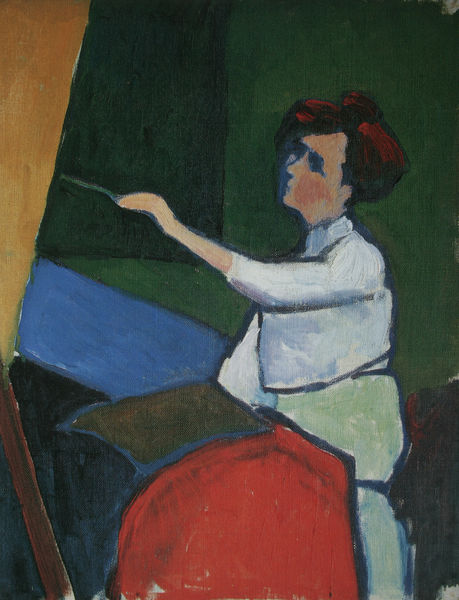
Titel: An der Staffelei
Künstler: Gabriele Münter
Institution: Privatsammlung
Schlagwörter: blau, gemälde, hand, gelb, grün, ocker, bunt, frau, frisur, haar, kleid, mund, profil, schwarz, weiss, rot, beige, expressionismus, rock, hemd, wand, arm, augen, bild, auge, haare, sitzend, decke, arbeit, schürze, ecke, sitz, fläche, farbe, maler, malerin, staffelei, selbstporträt, selbstbildnis, leinwand, macke, künstlerin, malen, pinsel, stift, selbstportrait, gabriele münter, münter, münther, ocer, gabriele münther